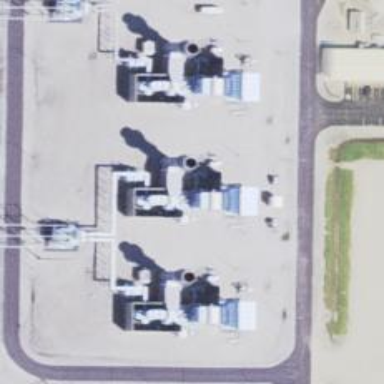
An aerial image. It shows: Gas turbine power generator.